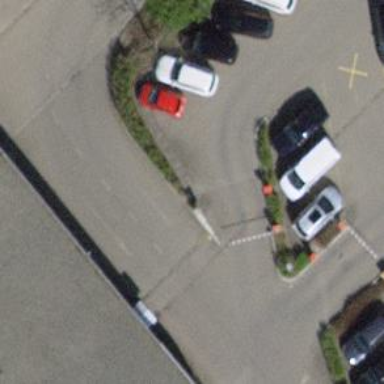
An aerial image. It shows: Lift gate barrier.